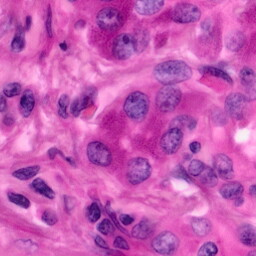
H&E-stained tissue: Pancreatic